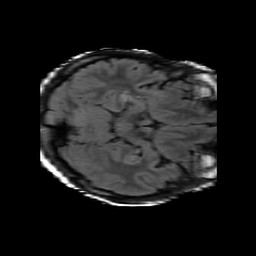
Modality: FLAIR
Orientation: axial
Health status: ill
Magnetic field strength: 3 T